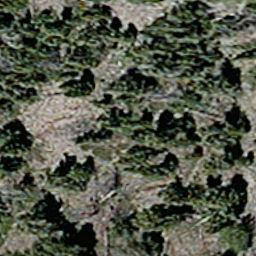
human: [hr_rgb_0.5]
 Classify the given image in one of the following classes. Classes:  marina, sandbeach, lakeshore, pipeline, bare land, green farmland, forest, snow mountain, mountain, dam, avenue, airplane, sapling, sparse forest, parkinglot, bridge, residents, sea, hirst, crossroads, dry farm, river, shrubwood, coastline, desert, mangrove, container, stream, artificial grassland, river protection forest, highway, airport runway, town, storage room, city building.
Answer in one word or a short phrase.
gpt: sparse forest